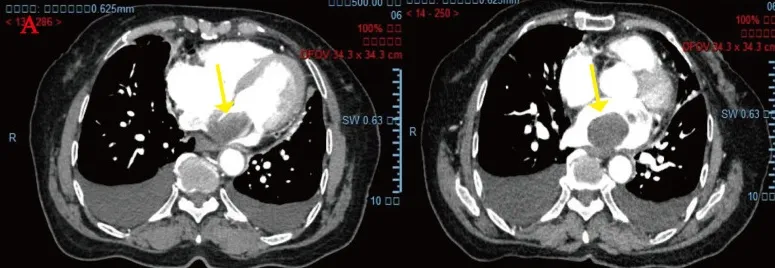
(A) Initial admission preoperative enhanced CT scan of the chest and abdomen: arrows indicate a homogeneous low-density mass almost entirely occupying the left atrium, extending into the left auricle and pulmonary artery opening.
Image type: radiology (ct)